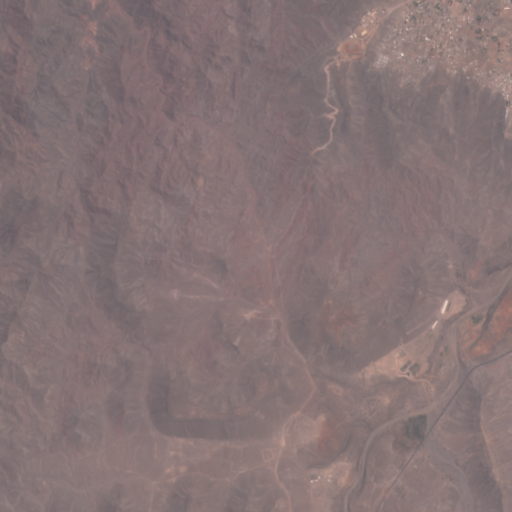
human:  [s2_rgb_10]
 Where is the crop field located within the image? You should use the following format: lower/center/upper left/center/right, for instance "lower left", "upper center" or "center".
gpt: The crop field is located in the lower right of the image.
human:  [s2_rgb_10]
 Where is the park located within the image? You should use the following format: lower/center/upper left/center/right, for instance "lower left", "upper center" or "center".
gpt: The park is located in the upper right of the image.
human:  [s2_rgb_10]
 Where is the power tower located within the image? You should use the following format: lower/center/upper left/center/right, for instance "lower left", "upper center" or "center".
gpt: The power tower is located in the lower right of the image.
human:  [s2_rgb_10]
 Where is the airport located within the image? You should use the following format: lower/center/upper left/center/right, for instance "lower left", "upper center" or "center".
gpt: There is no airport in the image.